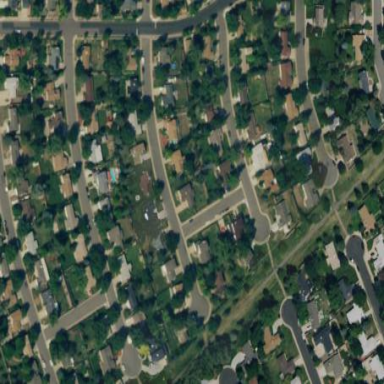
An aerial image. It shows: Residential area composed of single-family homes.